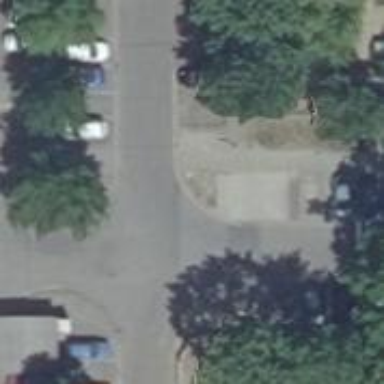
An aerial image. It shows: Footway made of concrete plates.